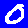
Digit: 0